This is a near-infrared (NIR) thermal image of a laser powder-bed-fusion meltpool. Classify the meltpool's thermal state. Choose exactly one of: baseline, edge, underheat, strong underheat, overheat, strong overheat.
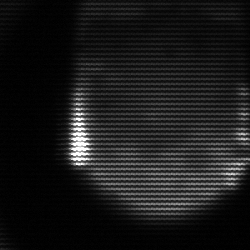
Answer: edge